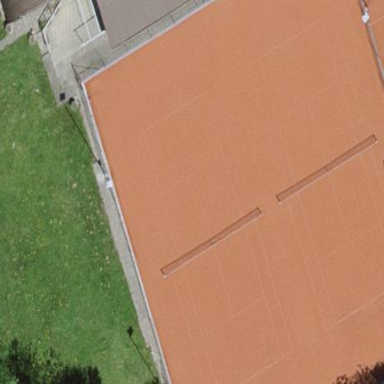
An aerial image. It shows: Tennis court on the leisure land pitch.